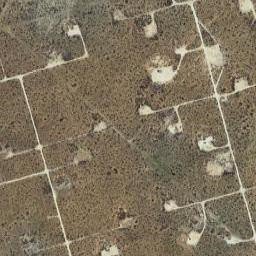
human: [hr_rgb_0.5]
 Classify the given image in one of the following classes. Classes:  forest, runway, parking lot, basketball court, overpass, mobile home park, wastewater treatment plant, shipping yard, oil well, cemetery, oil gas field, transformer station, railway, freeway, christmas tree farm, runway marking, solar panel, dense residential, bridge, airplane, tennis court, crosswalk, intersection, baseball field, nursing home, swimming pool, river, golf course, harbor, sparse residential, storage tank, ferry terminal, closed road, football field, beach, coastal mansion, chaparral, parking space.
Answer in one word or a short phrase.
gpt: oil gas field